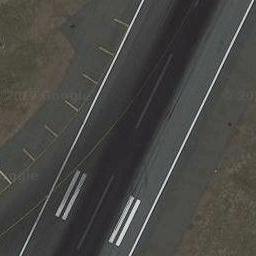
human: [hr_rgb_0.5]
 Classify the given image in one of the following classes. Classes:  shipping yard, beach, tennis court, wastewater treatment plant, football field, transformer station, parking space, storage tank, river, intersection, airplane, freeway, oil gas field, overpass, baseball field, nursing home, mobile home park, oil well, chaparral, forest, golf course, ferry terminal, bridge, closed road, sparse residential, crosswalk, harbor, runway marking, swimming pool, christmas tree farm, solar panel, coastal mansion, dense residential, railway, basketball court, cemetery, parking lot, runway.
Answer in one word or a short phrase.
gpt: runway